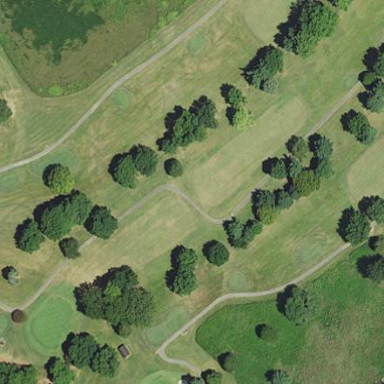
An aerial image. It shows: Golf fairway in the image.